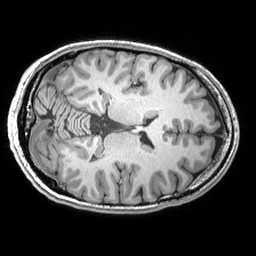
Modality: T1w
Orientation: axial
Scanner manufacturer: siemens
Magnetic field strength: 3 T
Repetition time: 2.53 s
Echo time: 0.00299 s